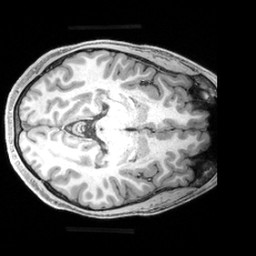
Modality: T1w
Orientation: axial